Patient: sex F, age 76
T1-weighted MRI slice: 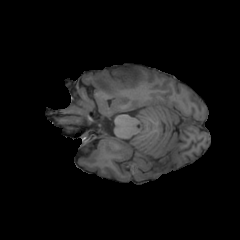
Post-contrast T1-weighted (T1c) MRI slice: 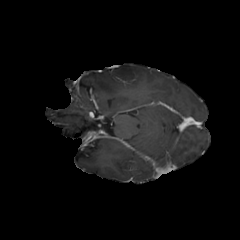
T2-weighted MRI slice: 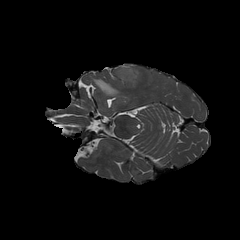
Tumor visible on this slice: yes
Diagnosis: Glioblastoma, IDH-wildtype
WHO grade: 4